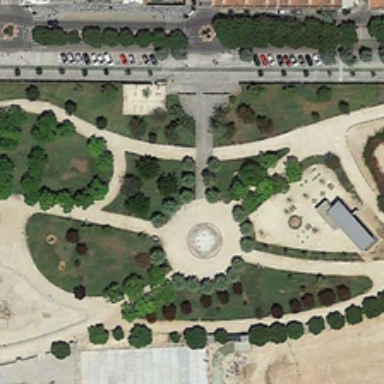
Many green trees and plants are in a square near a road .